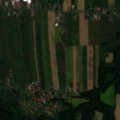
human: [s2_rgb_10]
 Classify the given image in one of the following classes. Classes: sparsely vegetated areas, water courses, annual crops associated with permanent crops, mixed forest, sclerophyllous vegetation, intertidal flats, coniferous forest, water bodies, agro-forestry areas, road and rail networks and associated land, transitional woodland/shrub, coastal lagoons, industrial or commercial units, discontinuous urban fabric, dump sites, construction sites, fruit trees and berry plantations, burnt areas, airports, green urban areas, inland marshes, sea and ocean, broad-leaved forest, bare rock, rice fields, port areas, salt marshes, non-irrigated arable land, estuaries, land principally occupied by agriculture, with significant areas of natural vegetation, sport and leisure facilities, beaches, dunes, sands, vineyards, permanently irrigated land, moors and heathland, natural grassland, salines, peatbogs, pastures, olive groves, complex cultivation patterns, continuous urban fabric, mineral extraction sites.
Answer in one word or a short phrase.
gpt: discontinuous urban fabric, non-irrigated arable land, land principally occupied by agriculture, with significant areas of natural vegetation, broad-leaved forest